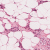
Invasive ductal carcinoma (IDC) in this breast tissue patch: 1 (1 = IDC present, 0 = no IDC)